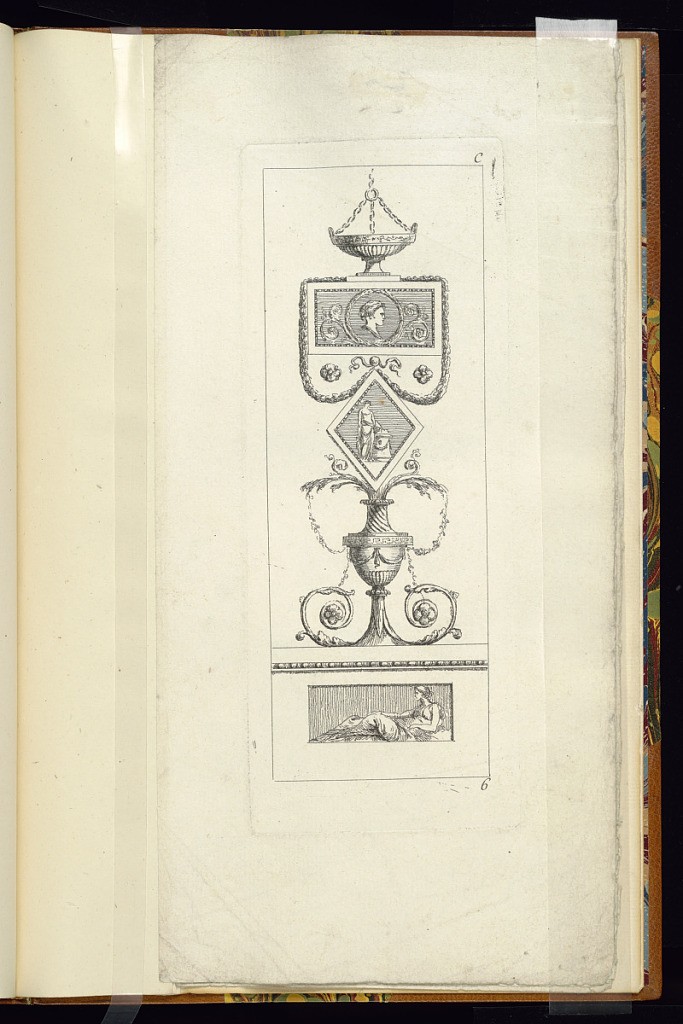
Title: Arabesque Design
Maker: Juste-François Boucher, French, 1736 – 1782
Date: ca. 1775
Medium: Etching on cream laid paper
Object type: Print
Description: Arabesque design with a panel depicting a reclining woman at the bottom. Above this panel is a band of egg and dart, and then a vase with scrolls, lozenges, censers, and portraits.